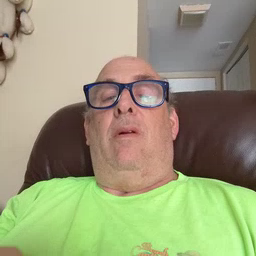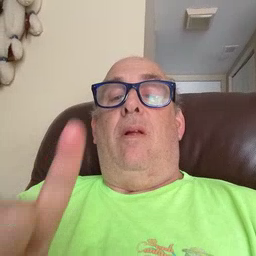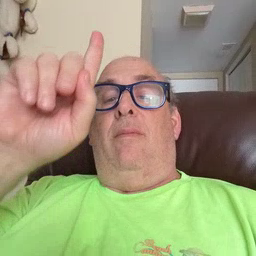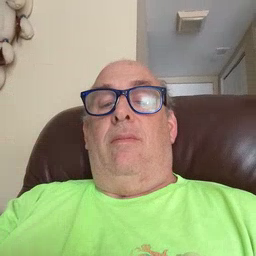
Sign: up